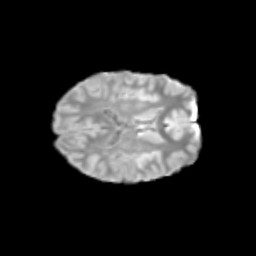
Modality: T2w
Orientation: axial
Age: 13
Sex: female
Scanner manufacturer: siemens
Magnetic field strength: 3 T
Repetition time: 3.8 s
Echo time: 0.07 s